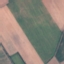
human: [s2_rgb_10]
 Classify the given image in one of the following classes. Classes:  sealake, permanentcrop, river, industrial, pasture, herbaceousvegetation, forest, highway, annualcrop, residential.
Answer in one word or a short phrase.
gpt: AnnualCrop